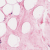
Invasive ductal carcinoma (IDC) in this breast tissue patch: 0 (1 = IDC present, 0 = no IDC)